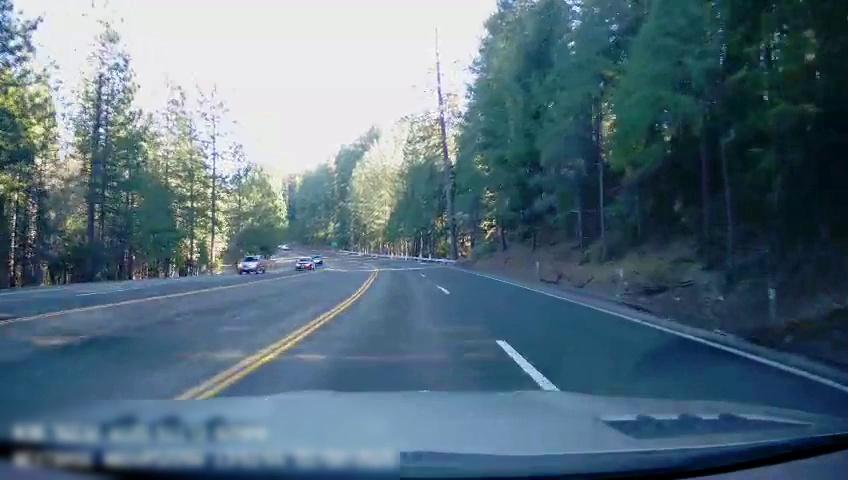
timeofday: Day
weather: Sunny
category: Drivable Space
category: Vehicles | Car
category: Vehicles | Car
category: Vehicles | Car
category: Lanes | Alternate Lane
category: Lanes | Alternate Lane
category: Lanes | Current Lane
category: Lanes | Alternate Lane
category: Lanes | Opposite Lane
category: Lanes | Opposite Lane
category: Lanes | Opposite Lane